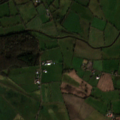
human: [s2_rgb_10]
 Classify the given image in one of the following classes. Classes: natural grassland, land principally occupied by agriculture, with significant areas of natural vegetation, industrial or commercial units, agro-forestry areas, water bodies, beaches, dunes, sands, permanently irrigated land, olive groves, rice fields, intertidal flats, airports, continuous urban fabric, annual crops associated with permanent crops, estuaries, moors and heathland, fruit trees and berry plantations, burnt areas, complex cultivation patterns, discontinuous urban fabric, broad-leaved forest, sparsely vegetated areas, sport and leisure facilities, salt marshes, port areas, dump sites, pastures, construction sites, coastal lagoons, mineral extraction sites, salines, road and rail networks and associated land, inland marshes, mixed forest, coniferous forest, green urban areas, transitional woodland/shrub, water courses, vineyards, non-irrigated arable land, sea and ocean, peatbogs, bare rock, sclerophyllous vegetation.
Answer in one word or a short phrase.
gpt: pastures, complex cultivation patterns, coniferous forest